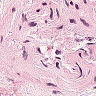
Metastatic tissue present: no